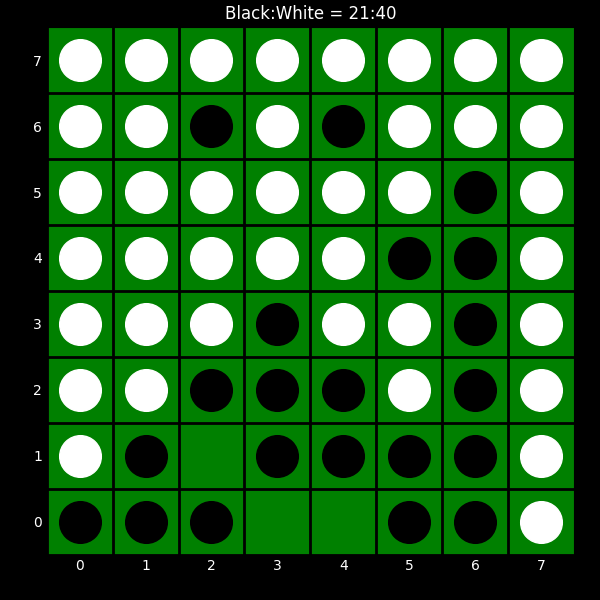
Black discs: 21
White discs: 40